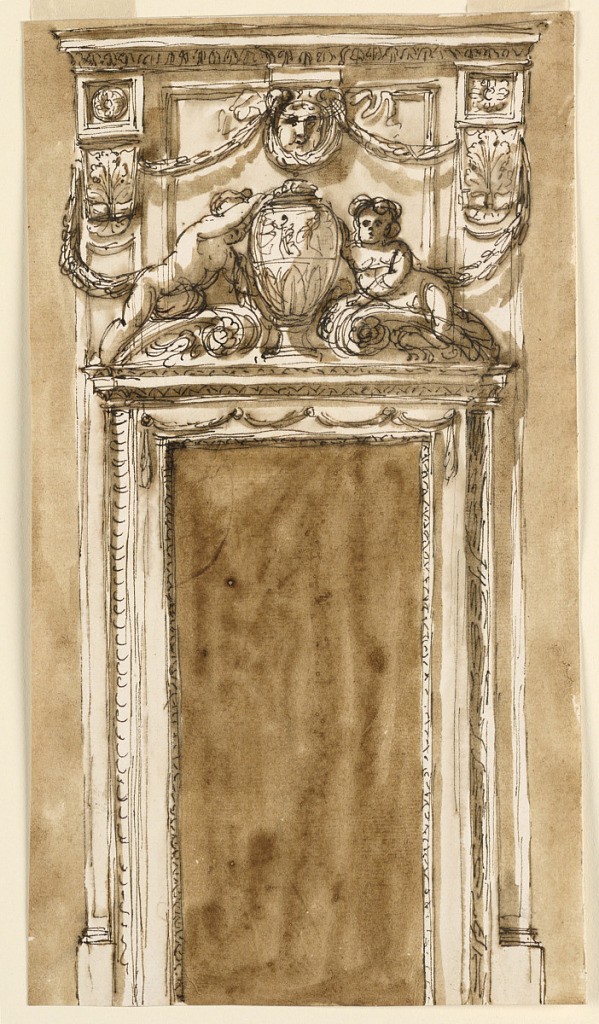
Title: Design for a Doorcase
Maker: Giuseppe Barberi, Italian, 1746–1809
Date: ca. 1780
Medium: Pen and brown ink, brush and brown wash on off-white laid paper, lined
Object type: Drawing
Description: The door frame consists of moldings, with an entablature and a broken pediment with a central vase. Two children; the left one kneels, the right one upon cornices, recumbent. Outside are pillars, supporting the entablature of the overdoor, below which, in the center, a female head as a console from which festoons spring passing through consoles below the capitals of the pillars, continuing in the direction of the figures of the two children. The wall is colored.